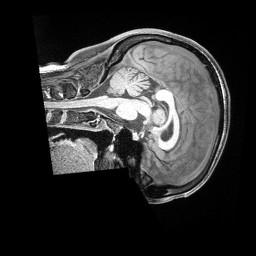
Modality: T1w
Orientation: sagittal
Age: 36
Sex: female
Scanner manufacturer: siemens
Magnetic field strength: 3 T
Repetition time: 2 s
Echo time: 0.00211 s